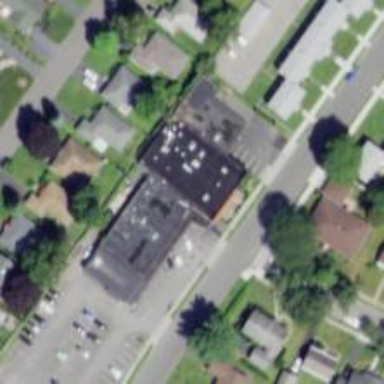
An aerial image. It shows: Pharmacy.